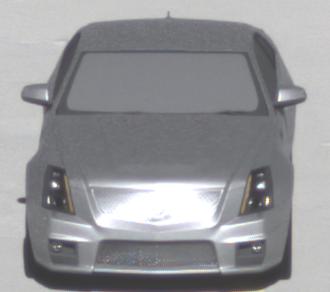
Make: Cadillac
Model: CTS-V
Detailed model: CTS-V (II) Limousine
Model produced from: 2008/11
Model produced until: 2010/12
Doors: 4
Color: white
Road condition: dry road
Daytime: midday
Contrast: high contrast